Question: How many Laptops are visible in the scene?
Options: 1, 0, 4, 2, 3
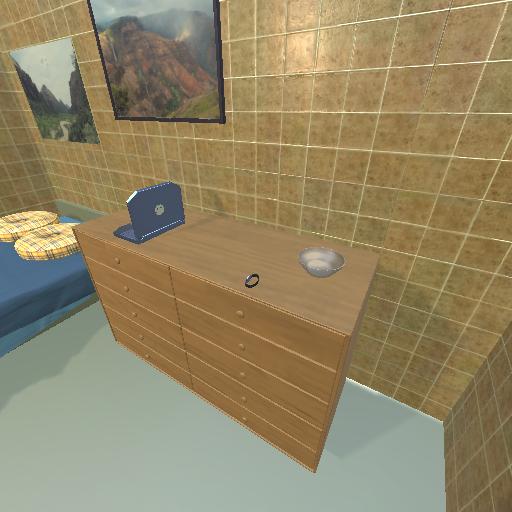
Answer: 1